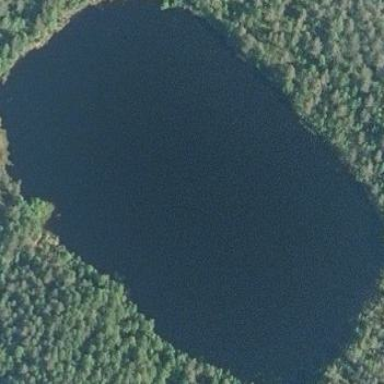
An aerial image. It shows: Pond with natural water.